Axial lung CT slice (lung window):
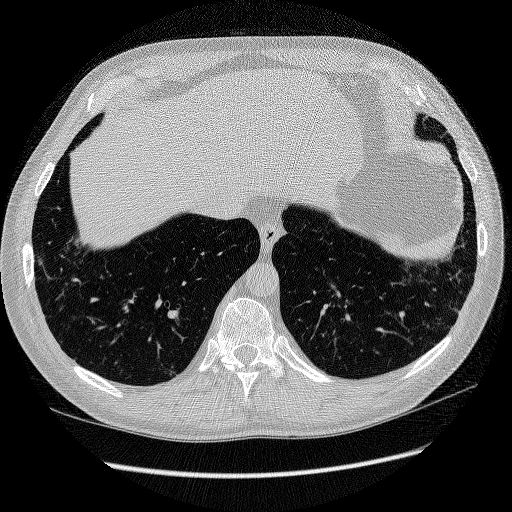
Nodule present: no